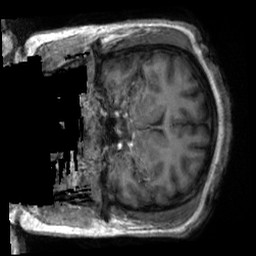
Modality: T1w
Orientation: coronal
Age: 21